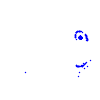
Particle: pion